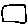
Label: square